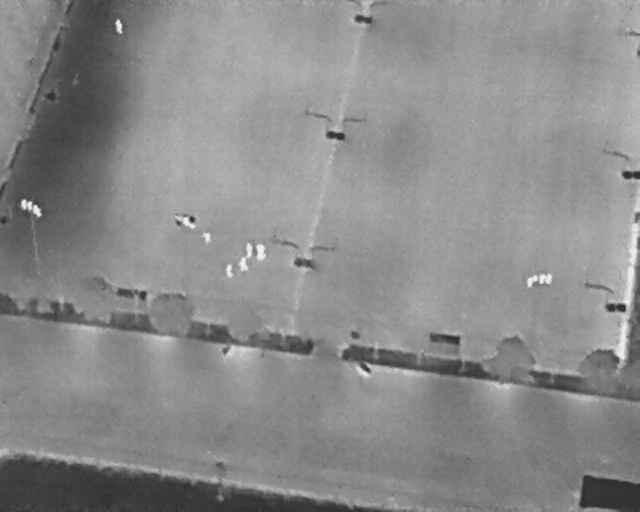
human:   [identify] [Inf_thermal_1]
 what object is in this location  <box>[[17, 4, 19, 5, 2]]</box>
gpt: <ref>1 small person at the top left</ref>